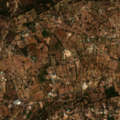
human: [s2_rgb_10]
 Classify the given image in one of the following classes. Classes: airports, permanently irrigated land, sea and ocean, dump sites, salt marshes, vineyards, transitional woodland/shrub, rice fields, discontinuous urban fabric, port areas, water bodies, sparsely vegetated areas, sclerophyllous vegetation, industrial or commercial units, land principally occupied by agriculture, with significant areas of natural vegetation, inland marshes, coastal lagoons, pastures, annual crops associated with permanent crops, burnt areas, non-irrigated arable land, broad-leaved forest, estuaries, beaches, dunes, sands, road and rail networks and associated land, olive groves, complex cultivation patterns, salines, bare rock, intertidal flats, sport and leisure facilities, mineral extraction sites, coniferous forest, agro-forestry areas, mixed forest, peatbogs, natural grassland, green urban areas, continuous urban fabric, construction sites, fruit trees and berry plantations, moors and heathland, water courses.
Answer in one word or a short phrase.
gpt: fruit trees and berry plantations, olive groves